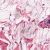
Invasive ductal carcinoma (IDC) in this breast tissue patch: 0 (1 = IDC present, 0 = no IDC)